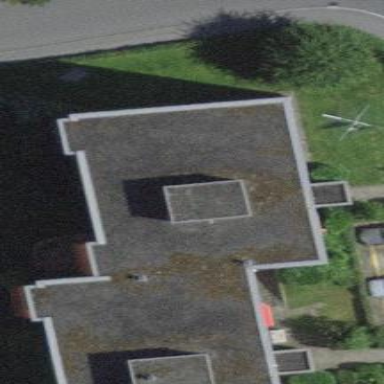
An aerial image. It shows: Building with apartments and flat roof.